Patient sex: M
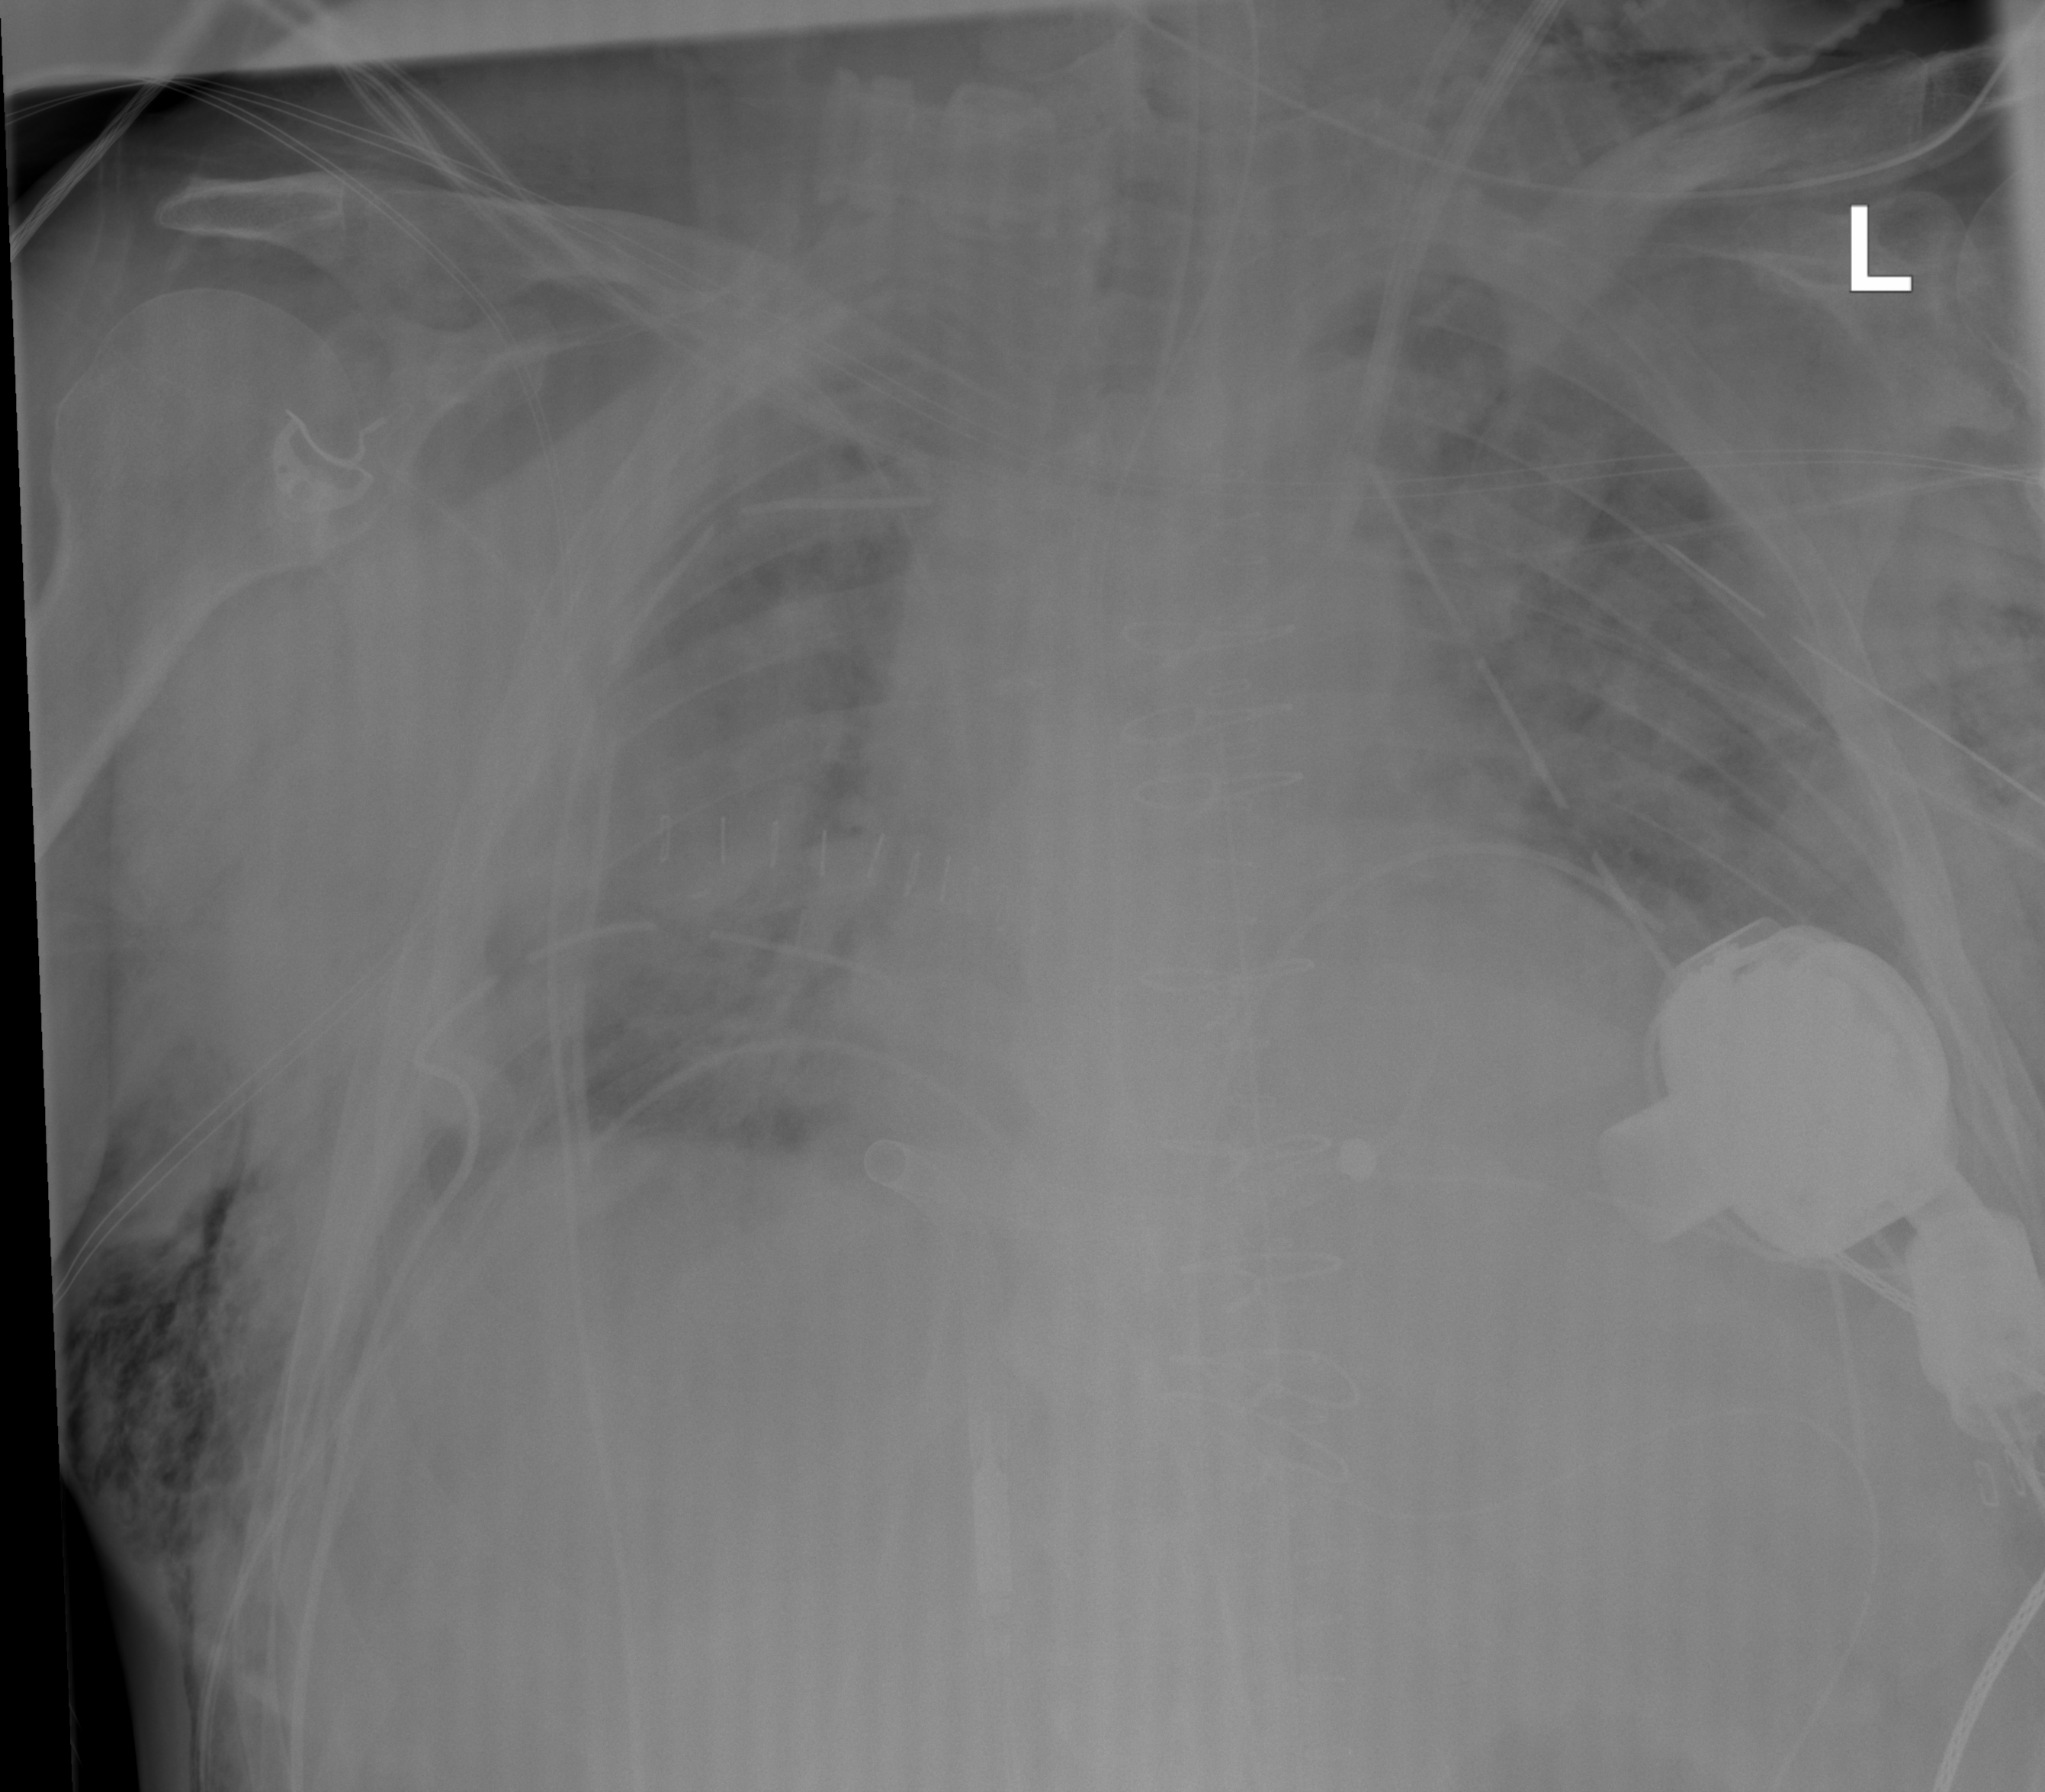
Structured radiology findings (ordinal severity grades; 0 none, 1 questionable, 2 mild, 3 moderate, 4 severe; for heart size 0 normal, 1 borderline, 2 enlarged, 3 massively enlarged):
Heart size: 2
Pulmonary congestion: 2
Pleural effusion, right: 2
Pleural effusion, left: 2
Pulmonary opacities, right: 2
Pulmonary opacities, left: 0
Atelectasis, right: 3
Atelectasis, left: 3